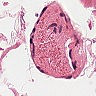
Metastatic tissue present: no